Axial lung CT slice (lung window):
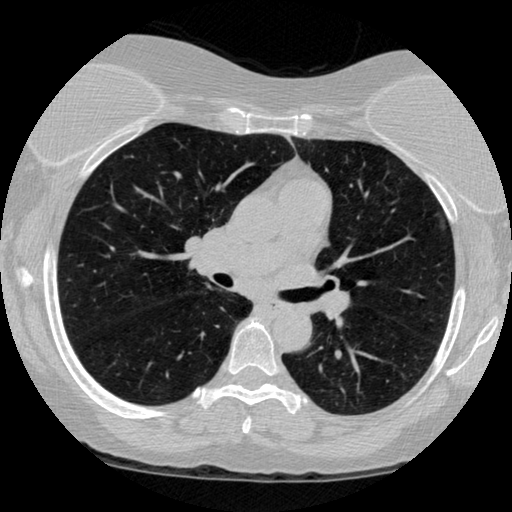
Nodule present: no